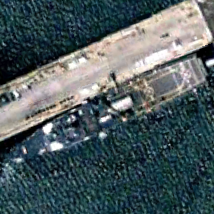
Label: combat